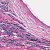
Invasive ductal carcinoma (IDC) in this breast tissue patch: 0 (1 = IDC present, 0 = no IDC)